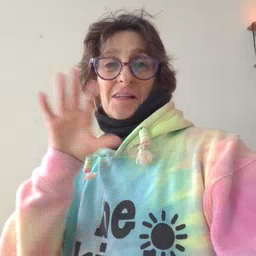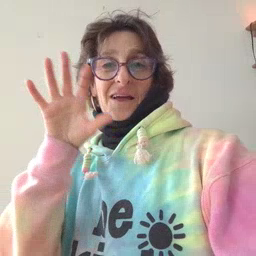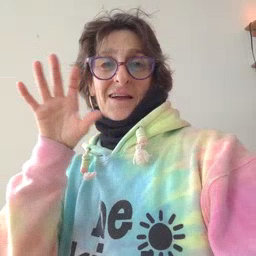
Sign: cloud